Interaction volume radius: 10 \u00c5
Interaction volume height: 10 \u00c5
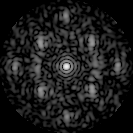
Disorder parameter: 0.5548